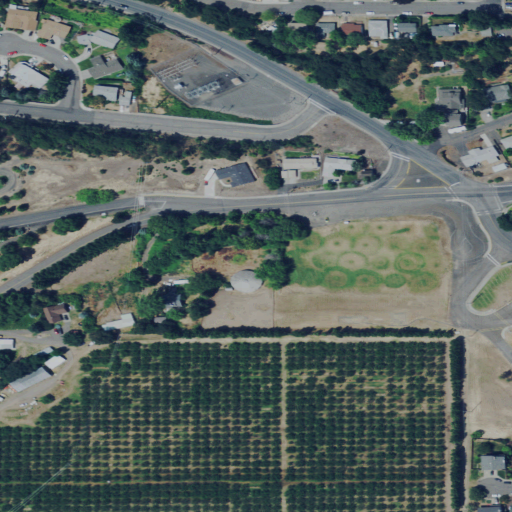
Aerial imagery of valley in Oregon named Dry Hollow containing cultivated crops, low intensity development, medium intensity development, open development, and high intensity development